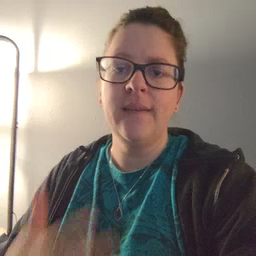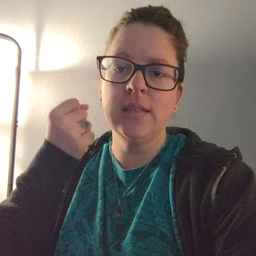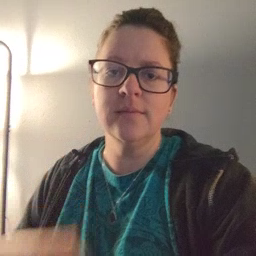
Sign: fast